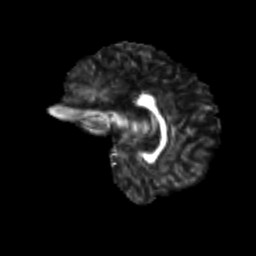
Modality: FA
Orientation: sagittal
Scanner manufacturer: siemens
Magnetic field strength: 3 T
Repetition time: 9.2 s
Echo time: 0.084 s